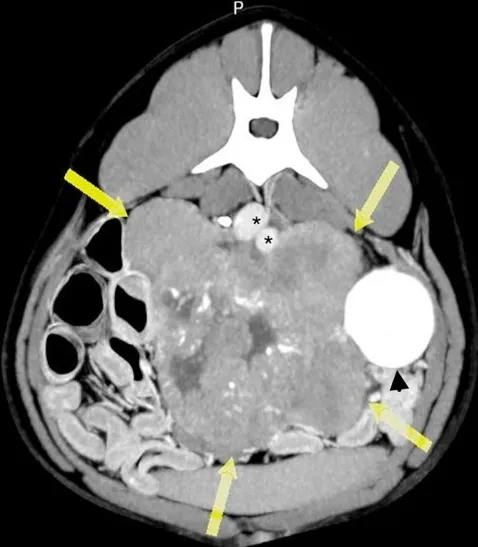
Pre-operative contrast enhanced computed tomography axial image showing a heterogeneous mass, with hypo-attenuating areas corresponding to necrosis or liquid intermixed with stippled calcifications (arrows). *indicates major vessels.
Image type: radiology (ct)